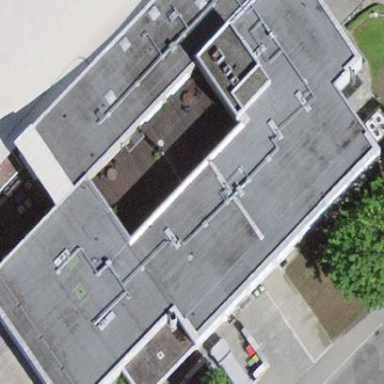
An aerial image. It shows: Hotel building.